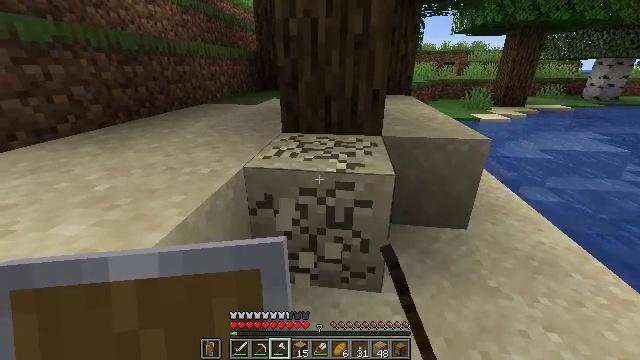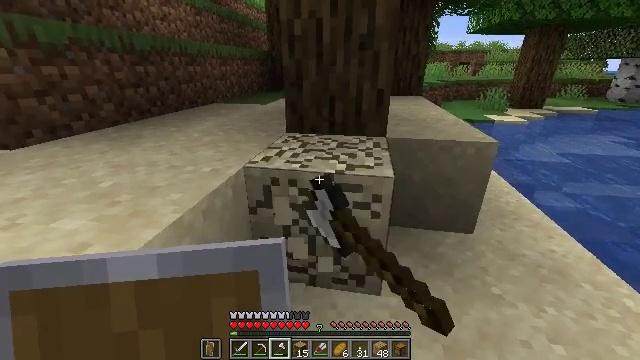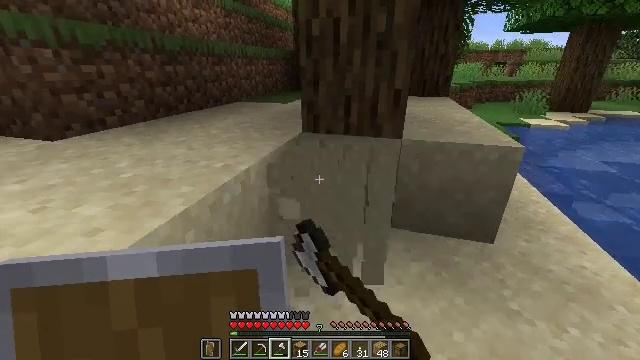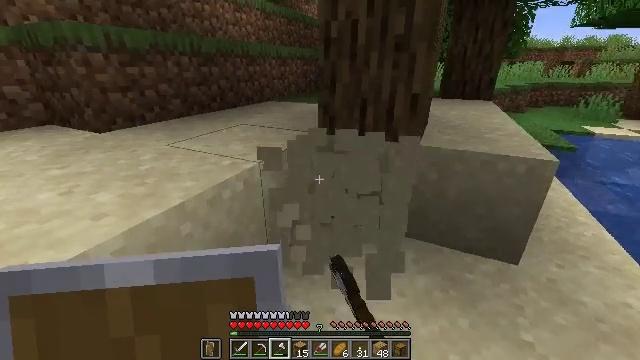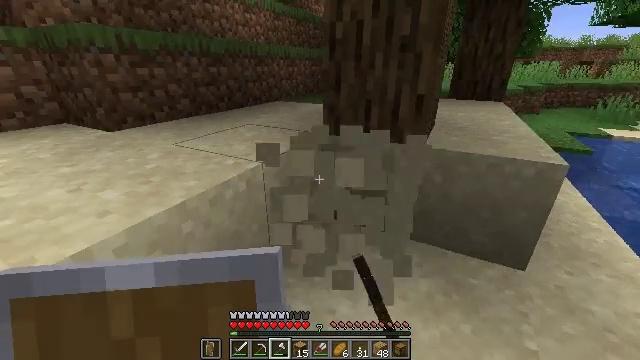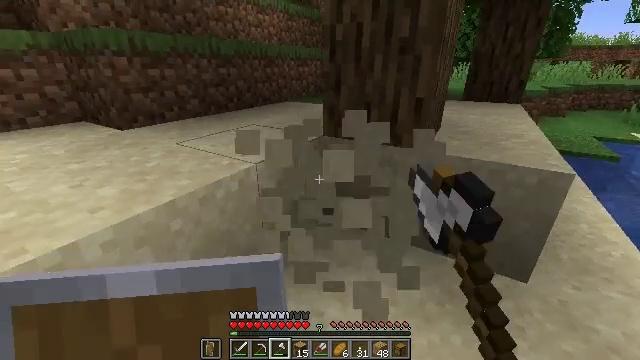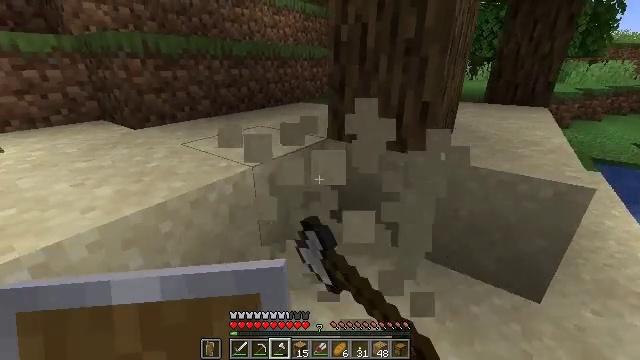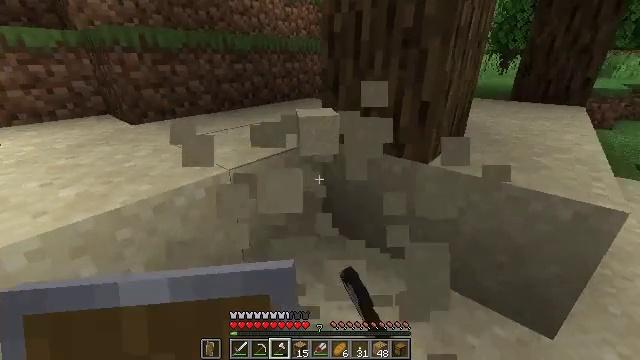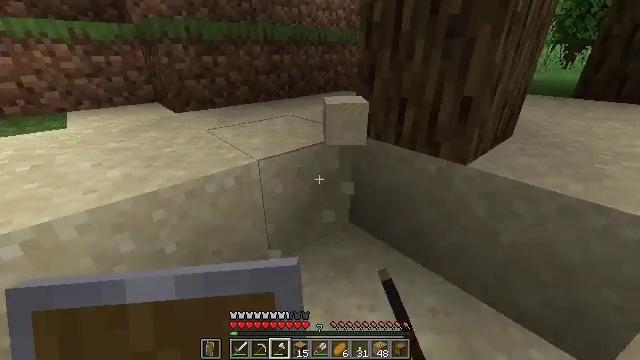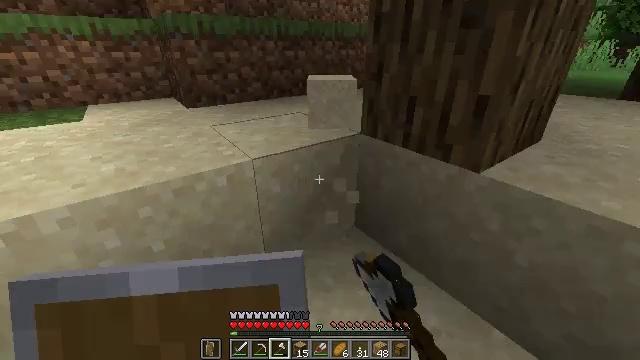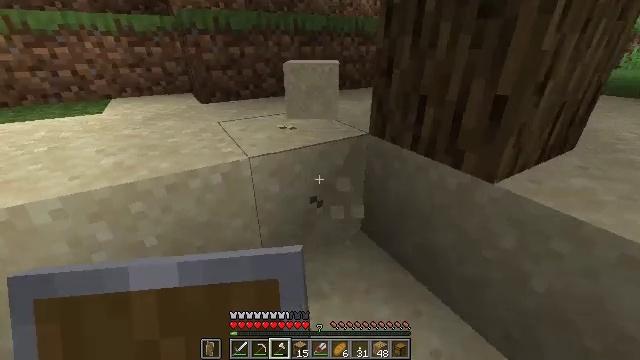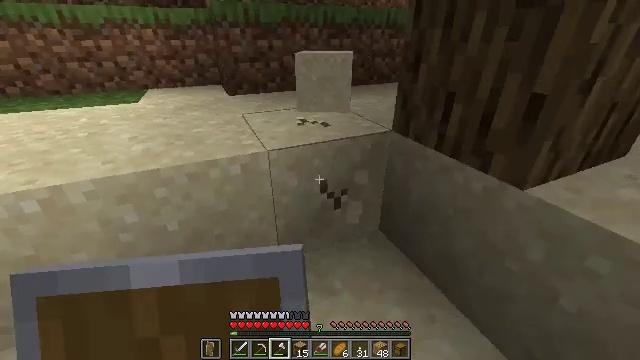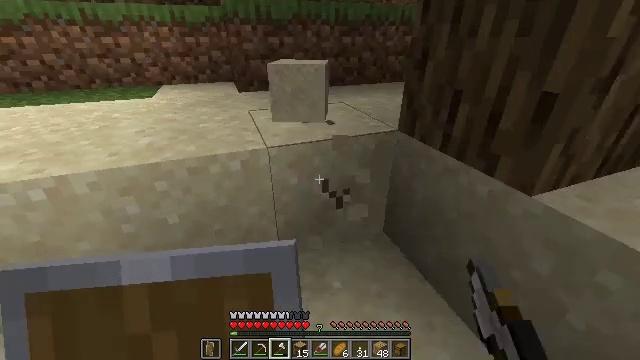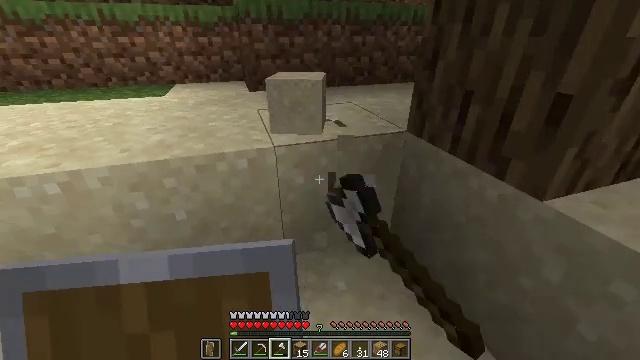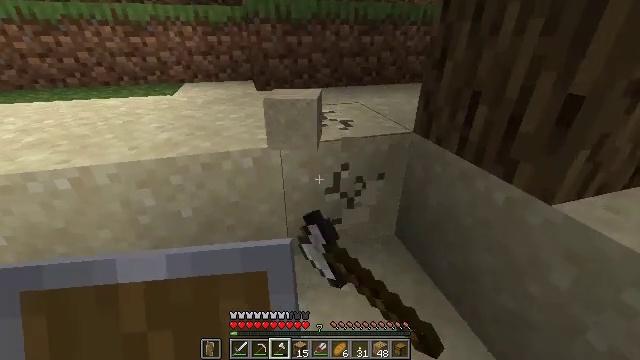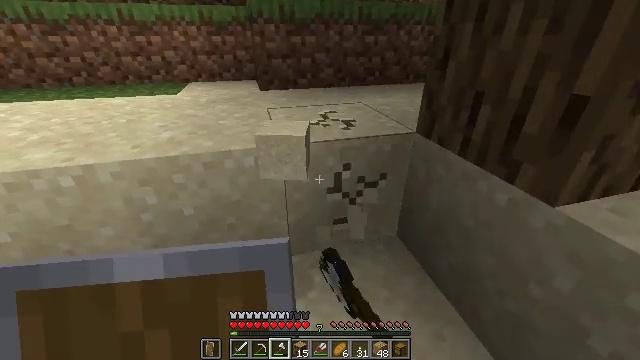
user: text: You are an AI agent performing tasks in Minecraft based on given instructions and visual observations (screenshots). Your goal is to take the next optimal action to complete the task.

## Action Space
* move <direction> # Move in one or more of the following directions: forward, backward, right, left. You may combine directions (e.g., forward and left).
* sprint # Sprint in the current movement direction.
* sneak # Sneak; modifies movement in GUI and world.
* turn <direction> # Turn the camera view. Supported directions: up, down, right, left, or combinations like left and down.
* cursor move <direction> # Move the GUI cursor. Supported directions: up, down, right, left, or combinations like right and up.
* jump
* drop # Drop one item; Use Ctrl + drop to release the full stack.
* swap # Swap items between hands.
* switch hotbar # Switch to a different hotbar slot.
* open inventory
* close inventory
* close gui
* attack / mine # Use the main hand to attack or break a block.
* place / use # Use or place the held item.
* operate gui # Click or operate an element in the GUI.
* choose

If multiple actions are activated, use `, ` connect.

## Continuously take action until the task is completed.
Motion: motion action
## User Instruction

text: Collect sand to make glass.
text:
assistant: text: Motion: move right, turn left, attack / mine
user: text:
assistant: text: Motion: move right, turn left, attack / mine
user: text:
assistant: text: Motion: move right, turn left, attack / mine
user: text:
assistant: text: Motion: move right, turn left, attack / mine
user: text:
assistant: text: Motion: move forward and move right, turn left, attack / mine
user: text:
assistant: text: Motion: move forward and move right, turn left, attack / mine
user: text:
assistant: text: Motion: move forward and move right, turn left and down, attack / mine
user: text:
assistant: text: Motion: move forward and move right, turn left and down, attack / mine
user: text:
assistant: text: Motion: move forward and move right, turn left, attack / mine
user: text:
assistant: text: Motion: turn left, attack / mine
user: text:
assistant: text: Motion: turn left and down, attack / mine
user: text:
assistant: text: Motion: turn left, attack / mine
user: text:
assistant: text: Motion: turn left, attack / mine
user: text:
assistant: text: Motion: turn left, attack / mine
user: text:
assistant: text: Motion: attack / mine
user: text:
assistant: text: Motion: turn left, attack / mine
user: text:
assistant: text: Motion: turn left, attack / mine
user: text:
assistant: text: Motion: turn left, attack / mine
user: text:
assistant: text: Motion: turn left, attack / mine
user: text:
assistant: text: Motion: turn left, attack / mine
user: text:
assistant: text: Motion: turn left, attack / mine
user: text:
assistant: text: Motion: turn left, attack / mine
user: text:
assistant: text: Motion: turn left, attack / mine
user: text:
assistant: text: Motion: turn left, attack / mine
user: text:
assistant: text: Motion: turn left, attack / mine
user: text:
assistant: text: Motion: attack / mine
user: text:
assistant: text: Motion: attack / mine
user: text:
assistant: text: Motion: attack / mine
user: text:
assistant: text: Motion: attack / mine
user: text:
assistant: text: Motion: attack / mine